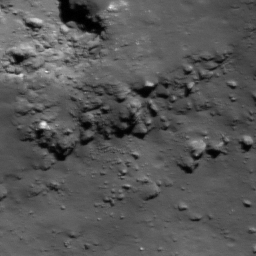
Pit: Weiner F 1
Host crater: Weiner F
Host type: impact_melt
Lunar coordinates: latitude 41.072, longitude 149.928